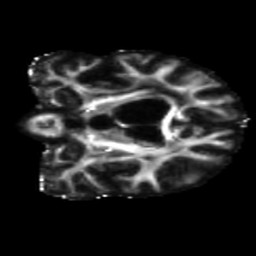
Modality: FA
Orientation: coronal
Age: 63
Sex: female
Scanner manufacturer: siemens
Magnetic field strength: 3 T
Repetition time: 5.47 s
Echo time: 0.0854 s